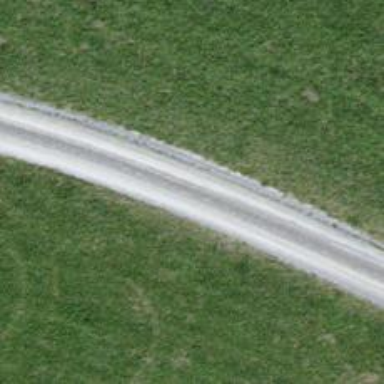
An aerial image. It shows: Track with compacted grade 2 surface.